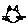
Label: cat